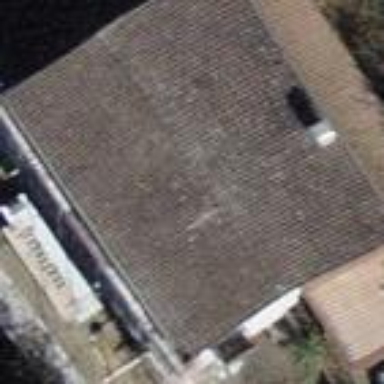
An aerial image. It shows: Building with tile roof.